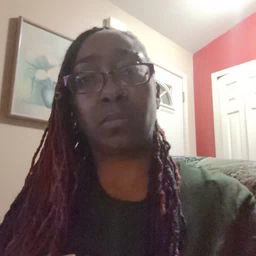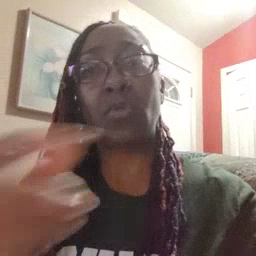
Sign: dry